Question: I'm looking to make a custom 'UIView' subclass that has a "hole" in it through which the view below it is visible. I've already accomplished this using some Core Graphics drawing and clipping. Fun stuff.
I'd also like this view, which is called 'WheelDetailView', to have a drop shadow. Easy enough. I've accomplished that with something like:
'''
[[self layer] setShadowColor:[[UIColor blackColor] CGColor]];
[[self layer] setShadowRadius:4.0];
[[self layer] setShadowOpacity:1.0];
[[self layer] setShadowOffset:CGSizeMake(0, 2)];
'''
The problem is, this setup gives me a shadow inside the "hole" that I've created in my view. While I realize that this makes perfect sense, since you would expect to see a shadow there in real life, I'd prefer to only have the drop shadow appear around my view.
Here's how it appears now:

As you can see, the shadow is present both outside the view and within it. Does anyone know of a good way to remove this effect?
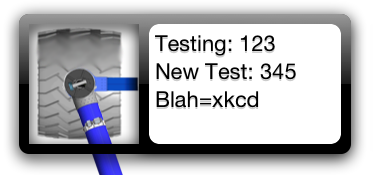
Answer: Will it make sense to put the WheelView above the view?
Or you can remove the view's shadow and use a separate view with shadow, then place it behind all the views
Or an image of shadow and place it behind all views